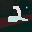
Label: 2